Question: Suppose I want to achieve Pinterest's pin page, like this one:

This is my approach:
1. make a UICollectionViewController, pin's page is a UICollectionViewCell
2. cell is make of two components: pin info child vc && waterfall child vc
Then comes the problem: How can I reuse child view controller?
Some pseudo code:
'''
- (UICollectionViewCell *)collectionView:(UICollectionView *)collectionView cellForItemAtIndexPath:(NSIndexPath *)indexPath
{
UICollectionViewCell *cell = [collectionView dequeueReusableCellWithReuseIdentifier:@"Cell" forIndexPath:indexPath];
Pin *pin = self.dataSource[indexPath.row];
// i have to create a new childVC, based on different indexPath.
UITableViewController *pinInfoViewController = [[pinInfoViewController alloc] initWithPin:pin];
[cell updatePinViewWithPin:pin];
[self addChildViewController:pinInfoViewController];
// Add waterfall view controller
}
'''
Every time this method is called, a new child view controller will be created, is it ok, or how to improve it?
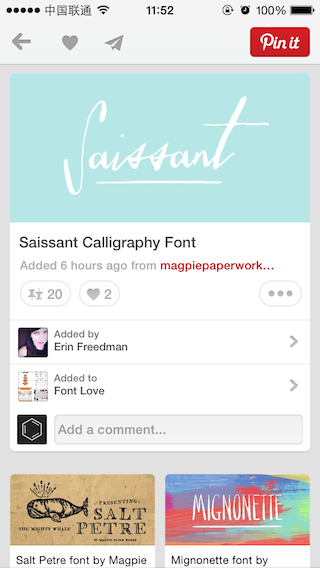
Answer: The way I would approach this is to subclass 'UICollectionViewCell' and add the UI components you need to it as iVars. When you need to update the UI with new data you would grab the cell object like you are now in the pseudo code and then call a method you declare, could be 'updateCellWithModel:' and pass it the model that is held in the datasource. In this method you would do some simple checks for if the UI elements are created or not and create them if needed, its always a good idea to have sanity checks in these types of methods but the elements should be created in the init method and will always be there.
EDIT: I believe I answered your question but it still confuses me, please add more info so I can edit my answer if needed.